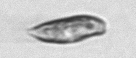
Label: Euglena